Question: I have a css class on a 'textarea' like this..
'''
.expanderHTMLText{
font: 12px Arial, Helvetica;
min-height: 50px;
white-space:nowrap;
}
'''
I do not want words to break in between long words, but I do want the text to fill the box not be all on 1 line with a scroll bar. I want to get rid of the horizontal scroll but not have to break the words to do it. How do I accomplish this?

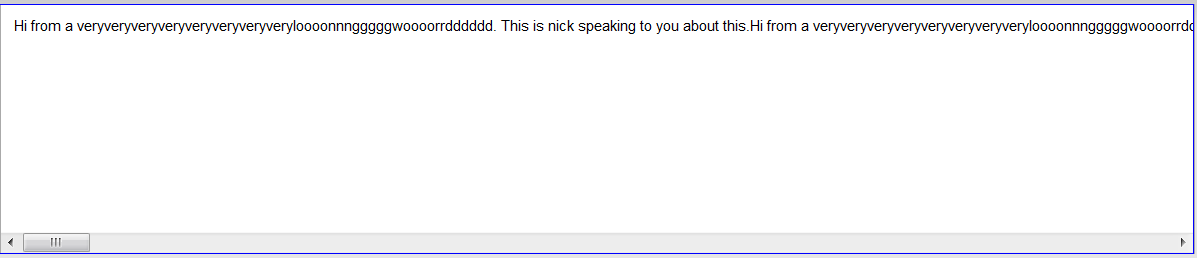
Answer: Remove white-space:nowrap; line and it will not be on one line.
Edit:
Who down-voted me? Please give me an explanation for that.
white-space: nowrap; explicitly defines, that wrapping will not occur. The only way how text can be wrapped is by removing or changing this property.
Default value for white-space property is normal, which acts almost identically to nowrap except it will wrap the text (collapse spaces).
If you do not want to words (even long ones) to be split on multiple lines, you will need to add word-wrap: normal; as JSW189 suggested.
But then you would still get a horizontal scrollbar if you would have a word which does not fit on one line - but thats obvious, you will either have word on multiple lines, either scrollbar.